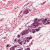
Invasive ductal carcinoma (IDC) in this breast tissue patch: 0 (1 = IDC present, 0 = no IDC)